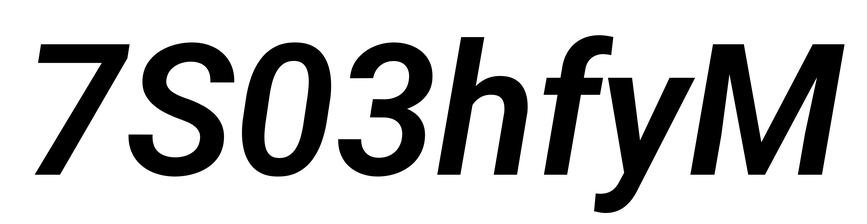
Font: Roboto-Italic_SemiBold_Italic